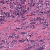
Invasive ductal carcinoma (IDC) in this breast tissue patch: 1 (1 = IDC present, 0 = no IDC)